Question: Markup:
'''
<div id="topMenu"
<ul class="topnav">
<li class="misReservas"><a title="" href="#" class="misReservas"><span>MIS RESERVAS</span></a></li>
<li class="misOfertas"><a title="" href="#" class="misOfertas"><span>MIS OFERTAS</span></a></li>
<li class="miCuenta"> <a title="" href="#" class="miCuenta" id="miCuenta"><span>MI CUENTA</span></a>
<ul class="subnav submenuMiCuenta" style="display: none;">
<li class="first"><a href="#" title=""><span>MIS PUNTOS</span></a></li>
<li class="last"><a href="#" title=""><span>MI PERFIL</span></a></li>
</ul>
</li>
<li class="misVentajas"> <a title="" href="#" class="misVentajas"><span>MIS VENTAJAS</span></a></li>
<li class="nuestrosHoteles"><a title="" href="#" class="nuestrosHoteles"><span>NUESTROS HOTELES</span></a></li>
<li class="nuestrosPartners"> <a title="" href="#" class="nuestrosPartners" id="nuestrosPartners"><span>NUESTROS PARTNERS</span></a> </li>
</ul>
</div>
'''
Relevant CSS for #topmenu:
'''
#topmenu ul{
list-style: none;
display:block;
}
#topmenu li{float:left;height:50px;}
#topmenu li a{
margin:0;
padding:0;
text-decoration:none;
text-indent:0;
background:none !important;
width:auto;
padding-bottom:5px;
}
#topmenu li a span{
color: #EEEEFF !important;
cursor: pointer;
float: left;
font-family: 'Cabin',Arial;
font-size: 14px;
height: 24px;
letter-spacing: 0.2px;
text-align: center;
text-decoration: none;
margin-top: 9px;
padding: 15px 16px 5px 16px;
display:inline-block;
background:none;
}
'''
CSS for .subNav
'''
#topmenu li ul.subnav {
display: none;
left: 0px !important;
position: absolute !important;
top: 50px !important;
z-index: 1000 !important;
width: 98.9% !important;
}
#topmenu li ul.subnav li{
clear: both;
display: inline;
float: left;
height:33px;
margin:0px;padding:0px;
width: 100%;
}
#topmenu li ul.subnav li a {
margin:0;
padding: 0;
float:left;
height:33px;
display:inline-block;
width:100%;
background: url("../nImg/spriteMas.png") no-repeat scroll right -430px transparent !important;
_background:#65ABE7;
}
'''
The probles is that making use fo 'position:absolute;left:0px;' the position is not the one i expect: I expect it to be and to , but something like this is what i get:

Any idea what i am doing wrong? i didn't specify any width in px or anything i think it should be afecting...
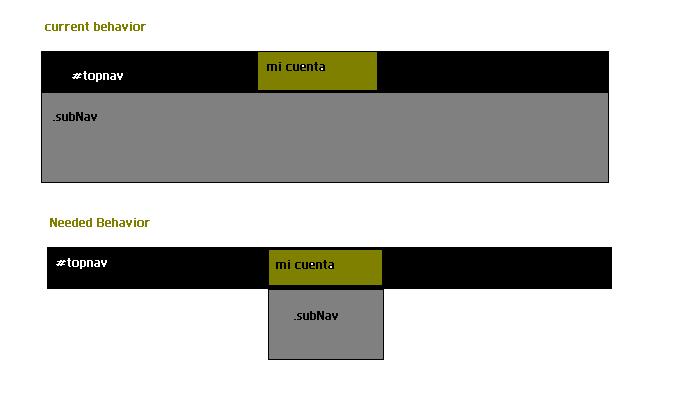
Answer: When ever to give 'position:absolute' to an element then define 'position:relative' to it's 'parent'.
In your question you define 'position:absolute' to '#topmenu li ul.subnav' so you have define 'position:relative' to it's 'parent' '#topmenu li'
write like this:
'''
#topmenu li{
position:relative;
}
'''